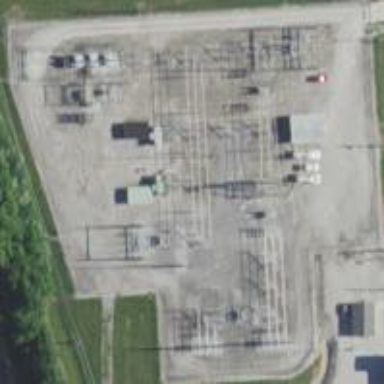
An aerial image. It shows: There is distribution substation enclosed by fence.